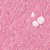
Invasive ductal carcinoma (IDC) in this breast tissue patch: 0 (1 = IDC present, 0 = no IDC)